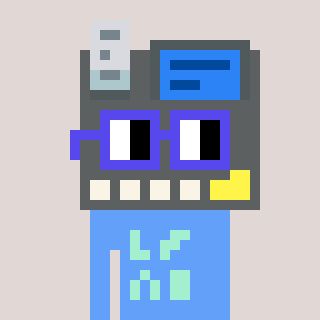
a pixel art character with square blue glasses, a cash register-shaped head and a blue-colored body on a warm background